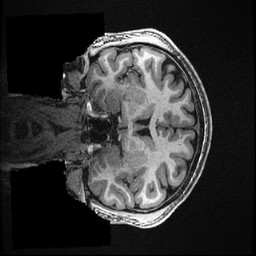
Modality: T1w
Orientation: coronal
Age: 25
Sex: male
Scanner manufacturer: ge
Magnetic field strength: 3 T
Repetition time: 0.008096 s
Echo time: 0.003548 s